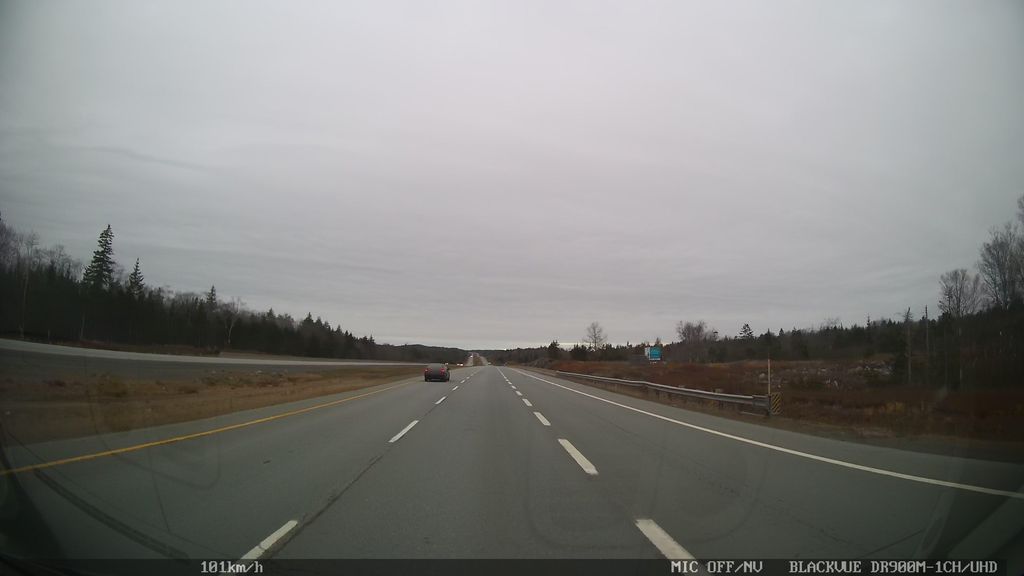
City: halifax